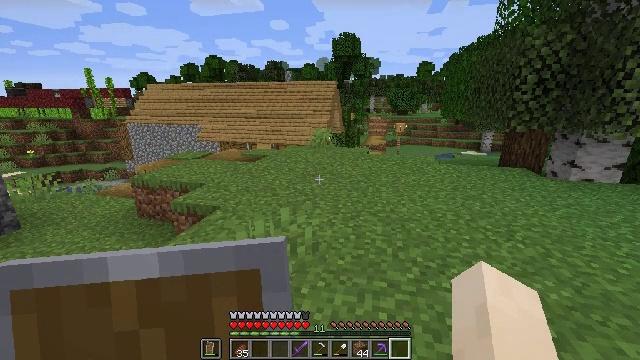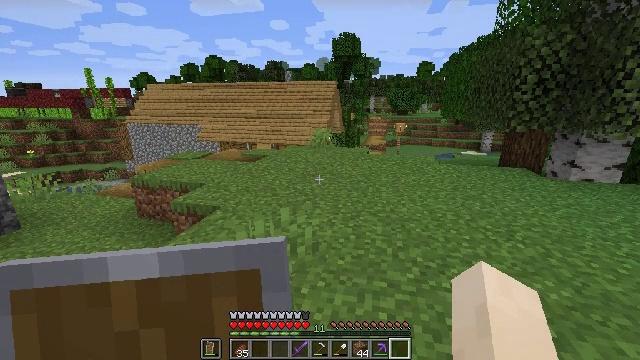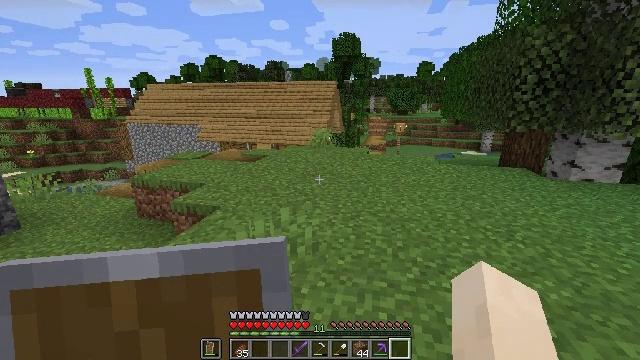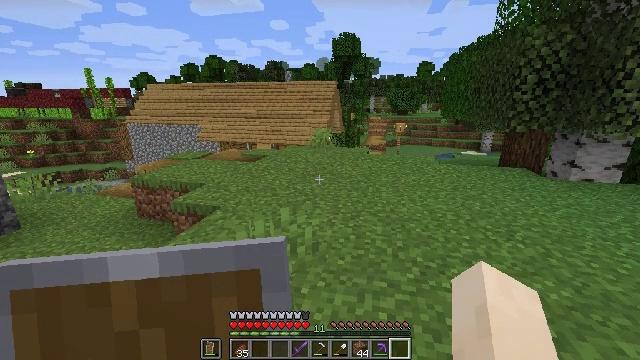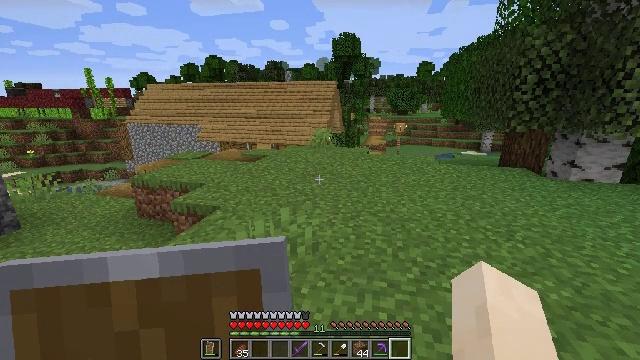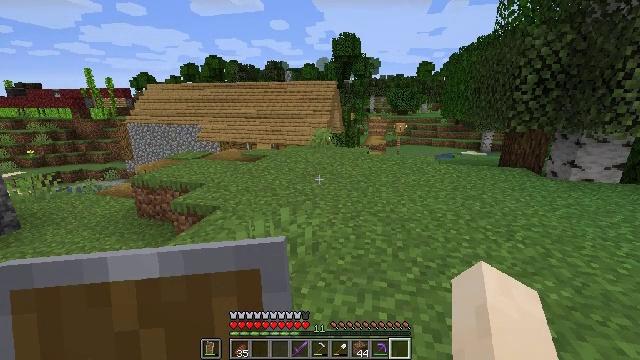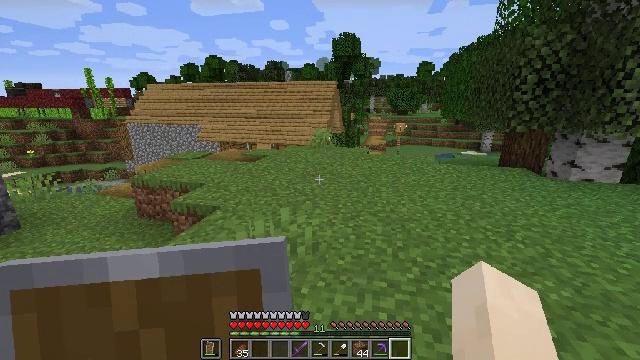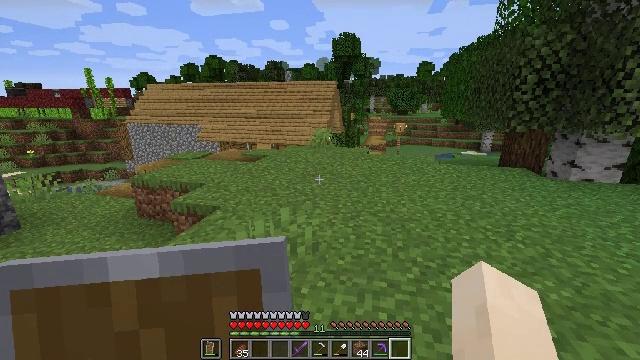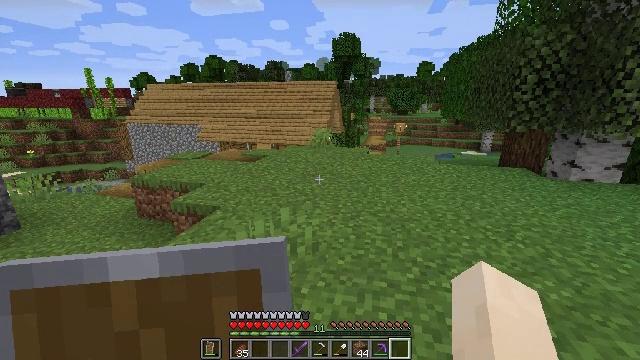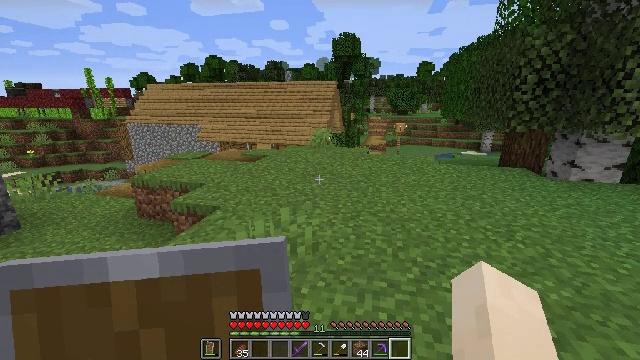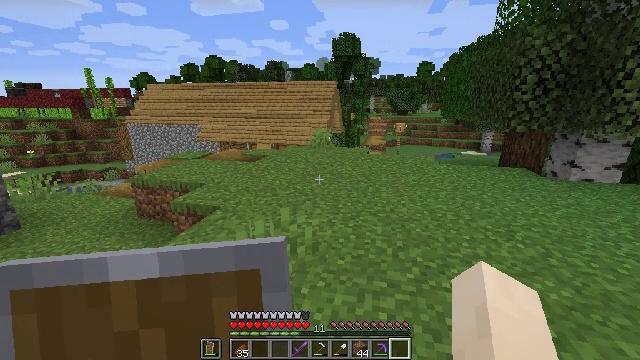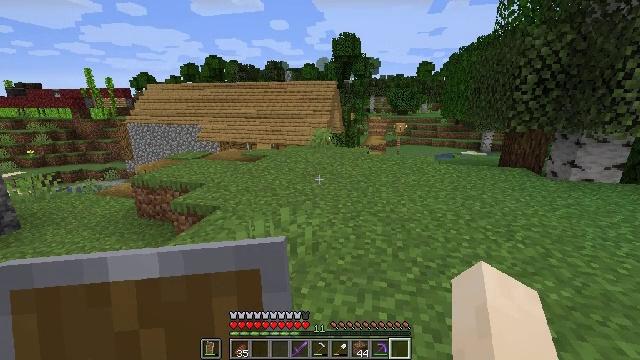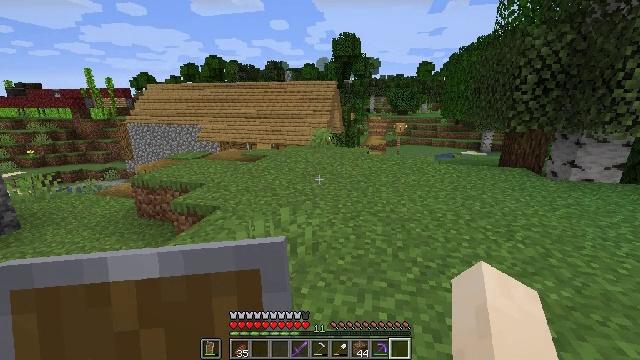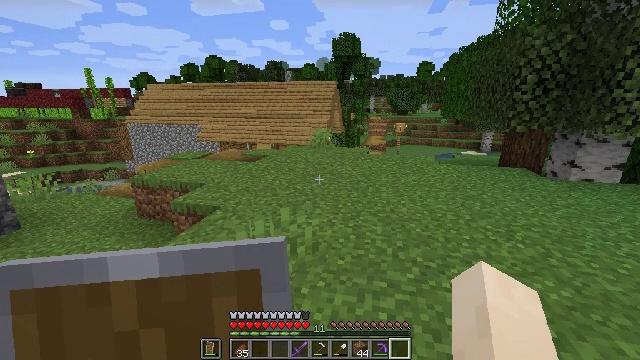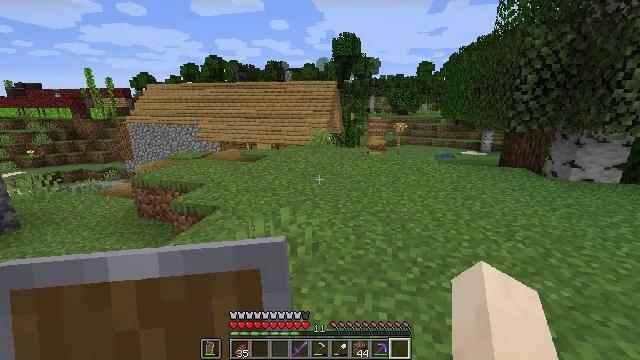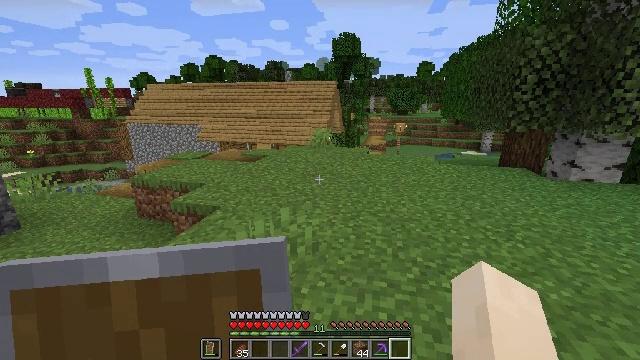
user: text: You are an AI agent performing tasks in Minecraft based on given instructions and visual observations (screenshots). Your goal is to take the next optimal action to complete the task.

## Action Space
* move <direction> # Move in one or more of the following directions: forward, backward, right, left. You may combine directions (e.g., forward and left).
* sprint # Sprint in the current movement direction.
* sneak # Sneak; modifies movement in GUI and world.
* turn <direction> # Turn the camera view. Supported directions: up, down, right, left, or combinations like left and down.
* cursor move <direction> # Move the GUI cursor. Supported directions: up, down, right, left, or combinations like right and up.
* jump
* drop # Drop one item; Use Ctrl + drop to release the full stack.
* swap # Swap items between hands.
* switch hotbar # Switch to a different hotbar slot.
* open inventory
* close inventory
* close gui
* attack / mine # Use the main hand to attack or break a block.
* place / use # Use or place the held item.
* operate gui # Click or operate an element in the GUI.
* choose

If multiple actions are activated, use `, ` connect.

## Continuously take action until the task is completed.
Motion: motion action
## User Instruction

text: Interact with the crafting table to craft a hopper.
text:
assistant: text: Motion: no_op
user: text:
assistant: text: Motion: no_op
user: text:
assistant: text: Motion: no_op
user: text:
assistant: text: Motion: no_op
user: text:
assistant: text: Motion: no_op
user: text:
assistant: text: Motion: no_op
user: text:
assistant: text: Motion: no_op
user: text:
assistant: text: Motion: no_op
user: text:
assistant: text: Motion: no_op
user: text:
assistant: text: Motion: no_op
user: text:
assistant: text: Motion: no_op
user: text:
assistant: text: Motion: no_op
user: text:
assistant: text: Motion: no_op
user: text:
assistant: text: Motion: no_op
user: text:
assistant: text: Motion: no_op
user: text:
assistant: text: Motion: no_op
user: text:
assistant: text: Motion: no_op
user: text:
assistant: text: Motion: no_op
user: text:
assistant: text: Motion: no_op
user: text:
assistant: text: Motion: no_op
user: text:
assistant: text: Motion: no_op
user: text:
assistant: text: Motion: no_op
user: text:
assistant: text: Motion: no_op
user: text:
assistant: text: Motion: no_op
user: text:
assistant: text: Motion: no_op
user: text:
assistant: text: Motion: no_op
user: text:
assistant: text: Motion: no_op
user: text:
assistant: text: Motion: no_op
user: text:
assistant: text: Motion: no_op
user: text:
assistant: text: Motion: no_op